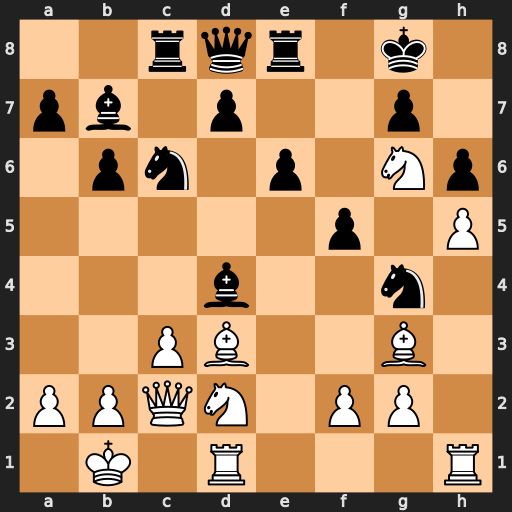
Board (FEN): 2rqr1k1/pb1p2p1/1pn1p1Np/5p1P/3b2n1/2PB2B1/PPQN1PP1/1K1R3R
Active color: w
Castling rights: -
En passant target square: -
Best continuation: cxd4 Nb4 Qb3